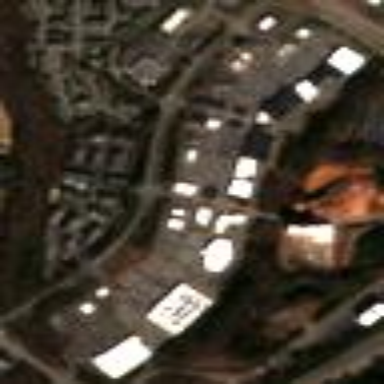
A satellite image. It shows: Retail area.